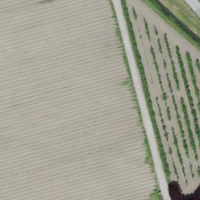
EUNIS habitat code: 52
Species observed at this site:
Tringa ochropus